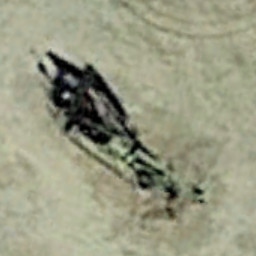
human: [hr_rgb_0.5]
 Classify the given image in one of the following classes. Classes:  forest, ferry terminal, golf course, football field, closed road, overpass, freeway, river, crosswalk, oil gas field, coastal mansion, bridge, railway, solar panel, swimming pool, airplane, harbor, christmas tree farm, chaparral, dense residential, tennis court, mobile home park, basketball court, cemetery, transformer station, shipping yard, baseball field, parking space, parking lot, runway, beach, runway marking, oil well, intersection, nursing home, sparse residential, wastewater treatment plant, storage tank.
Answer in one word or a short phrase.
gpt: oil well